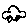
Label: car